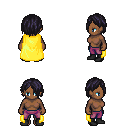
a pixel art fantasy rpg character, female body template, human, dark skin, yellow cape, magenta pants, raven bangs hairstyle, black shoes, four views (front, back, left, right), 2x2 character sprite sheet, small pixel art, hard edges, no anti-aliasing